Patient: sex F, age 74
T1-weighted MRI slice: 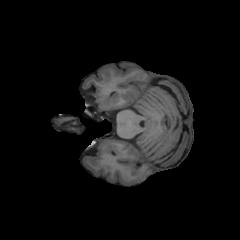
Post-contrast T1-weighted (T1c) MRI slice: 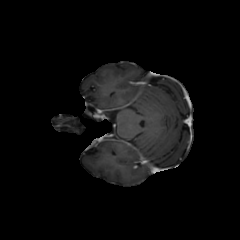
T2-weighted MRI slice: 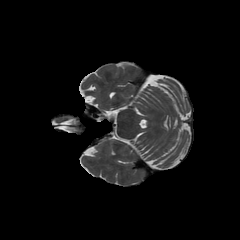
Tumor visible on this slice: no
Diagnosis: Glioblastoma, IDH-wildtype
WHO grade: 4